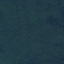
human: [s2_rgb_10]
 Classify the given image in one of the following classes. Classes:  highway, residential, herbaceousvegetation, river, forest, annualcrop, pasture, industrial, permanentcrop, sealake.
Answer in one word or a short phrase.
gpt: Forest